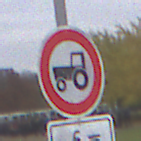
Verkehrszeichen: VerbotKraftfahrzeugeZuegeNichtSchneller25
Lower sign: EinspurigeFahrzeugeFrei2
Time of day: Midday
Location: Outdoor (Suburban)
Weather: Overcast
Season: NotSpecified
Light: Natural